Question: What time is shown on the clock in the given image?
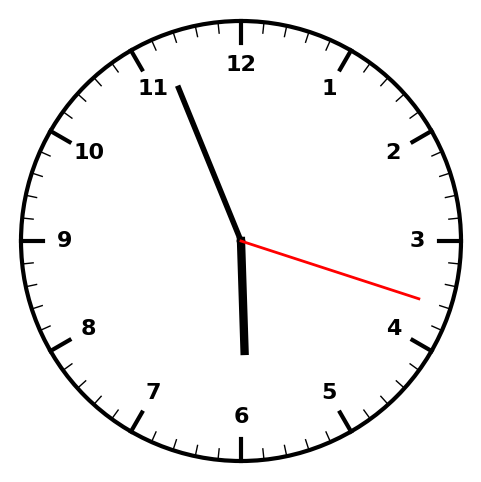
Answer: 05:56:18